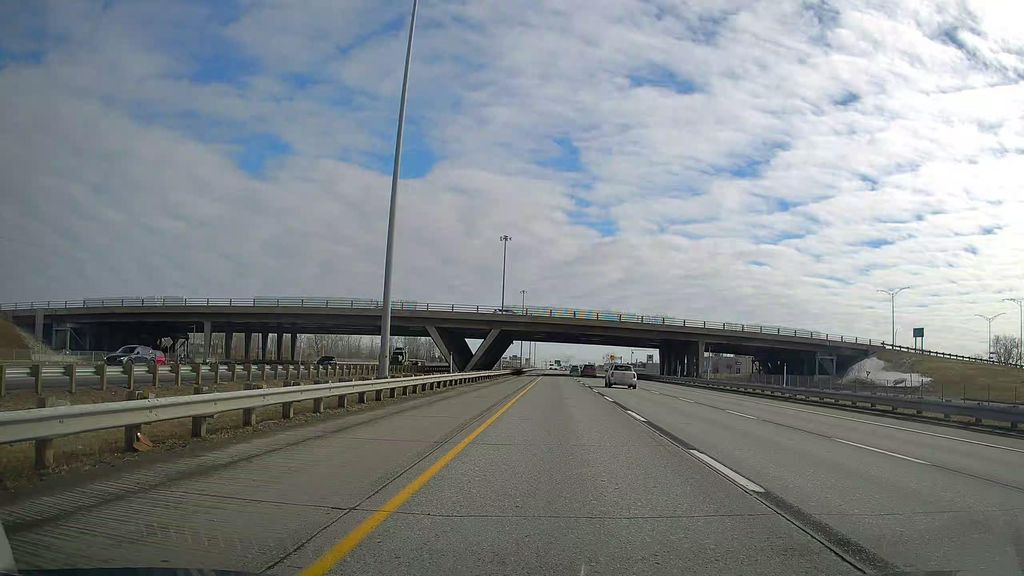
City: montreal